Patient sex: M
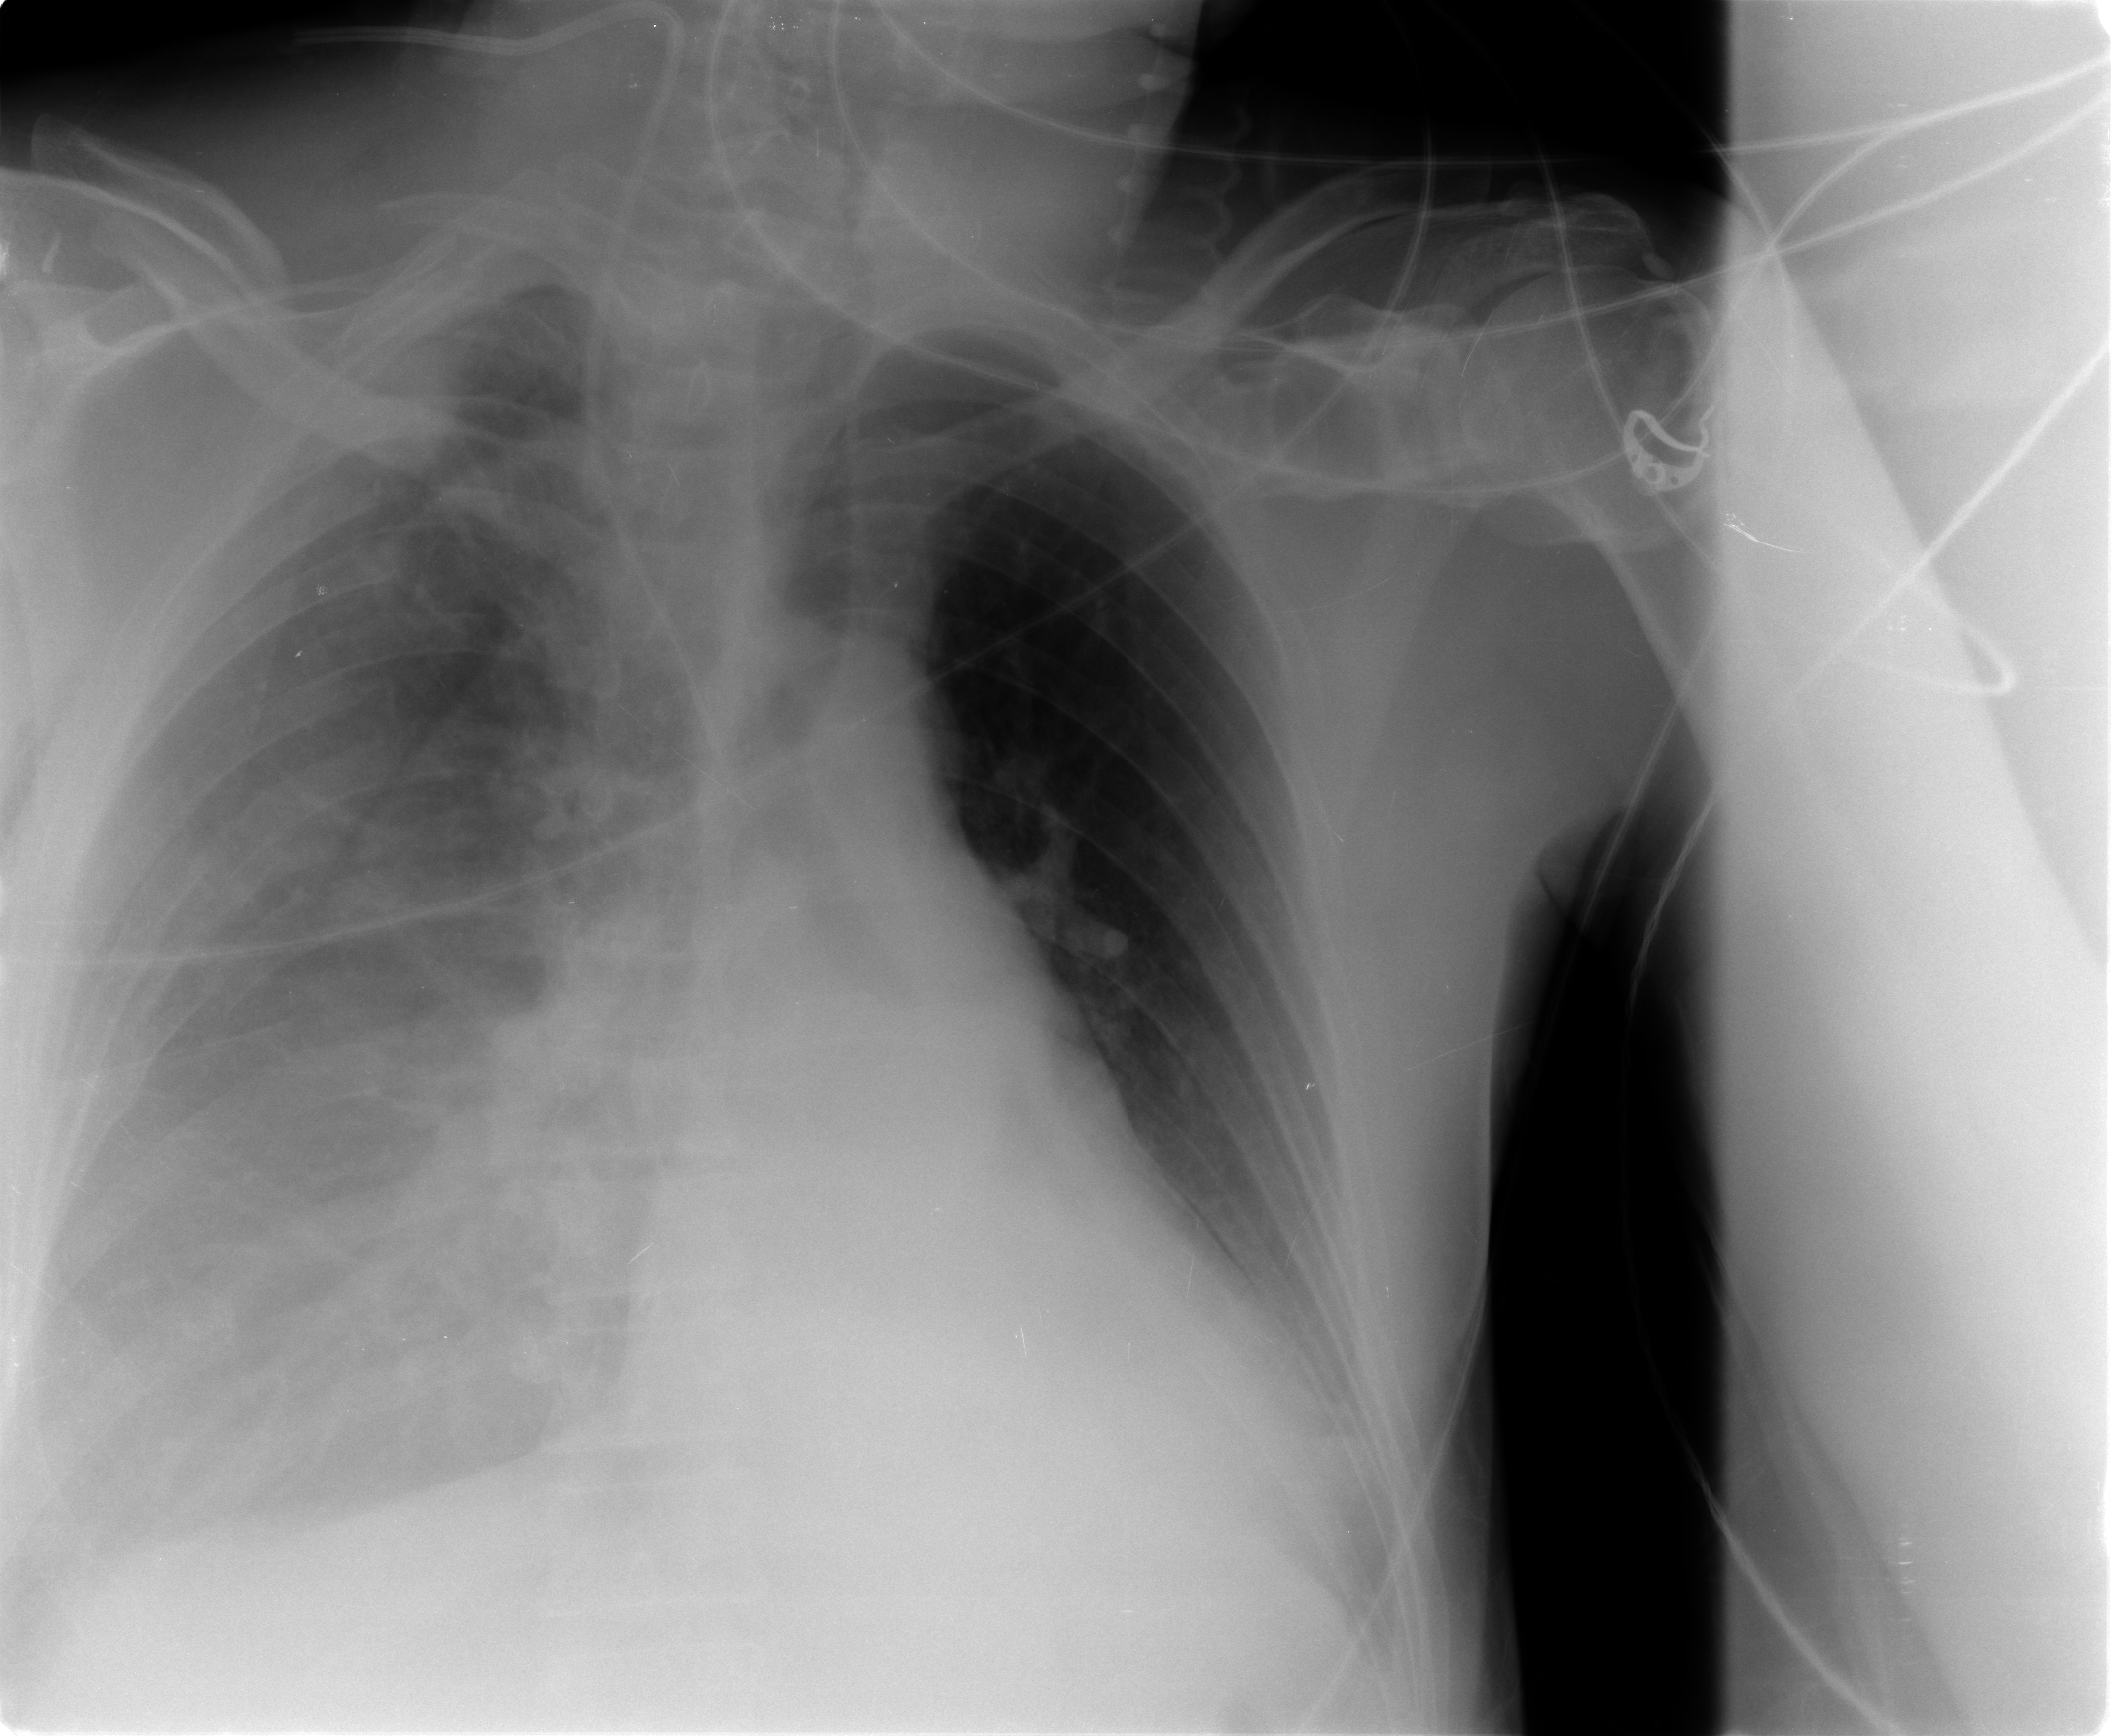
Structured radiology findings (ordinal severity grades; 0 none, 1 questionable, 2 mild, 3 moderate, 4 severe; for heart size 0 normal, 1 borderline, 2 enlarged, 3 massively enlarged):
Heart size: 0
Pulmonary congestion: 2
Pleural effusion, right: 3
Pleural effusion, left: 2
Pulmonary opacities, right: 2
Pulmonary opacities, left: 0
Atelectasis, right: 3
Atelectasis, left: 1